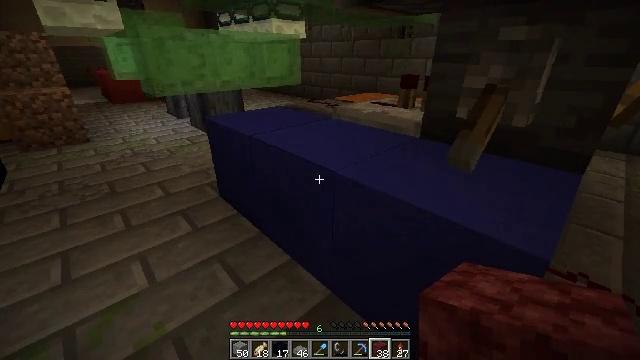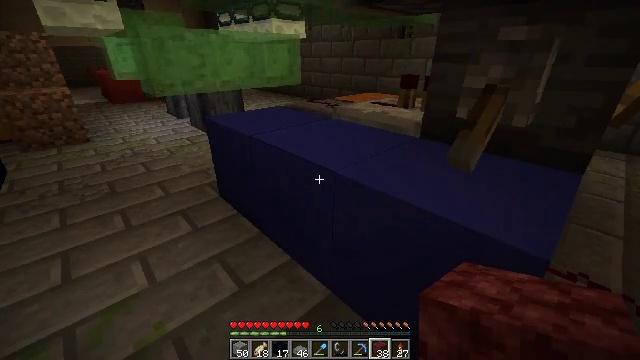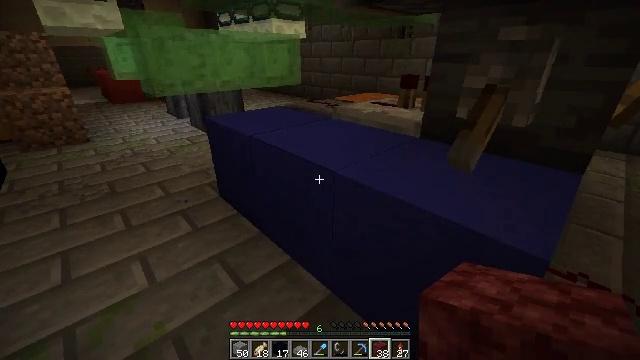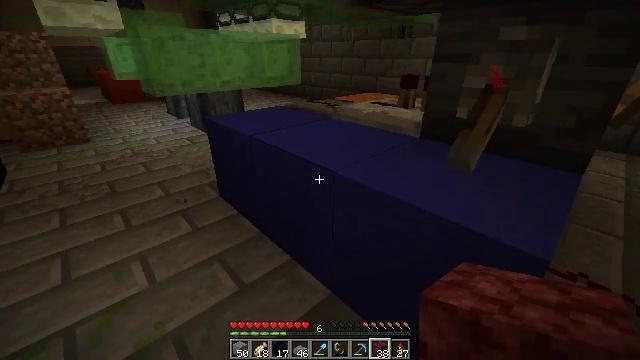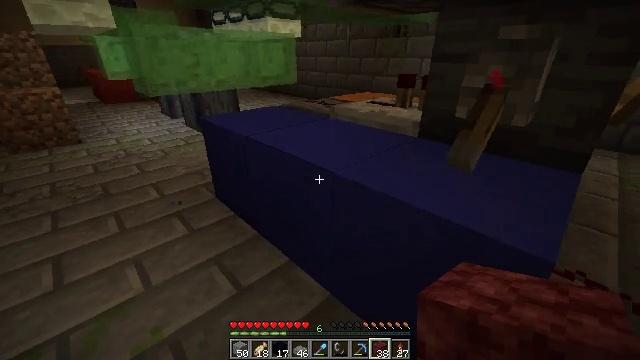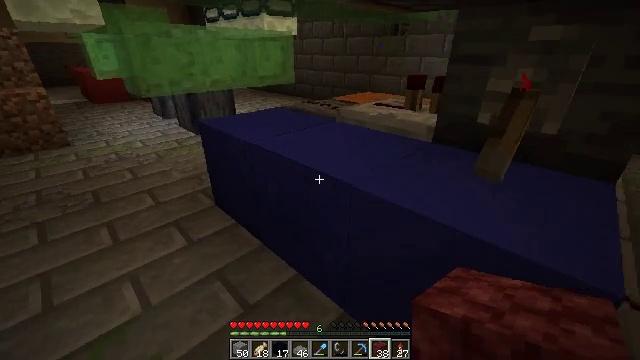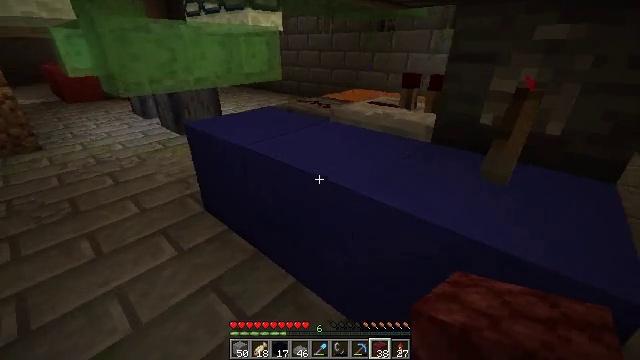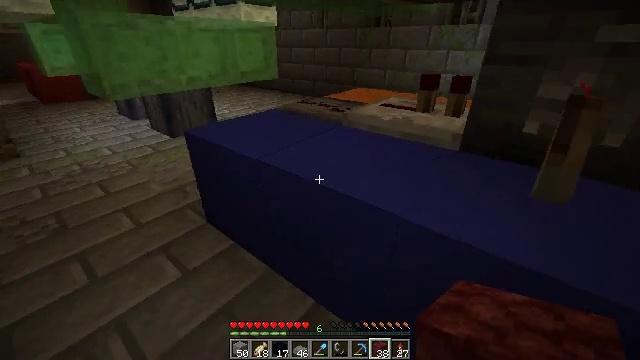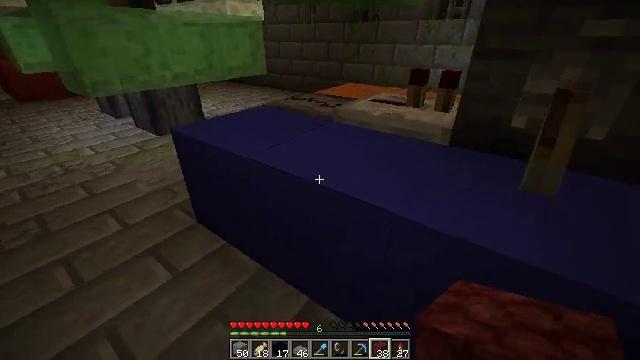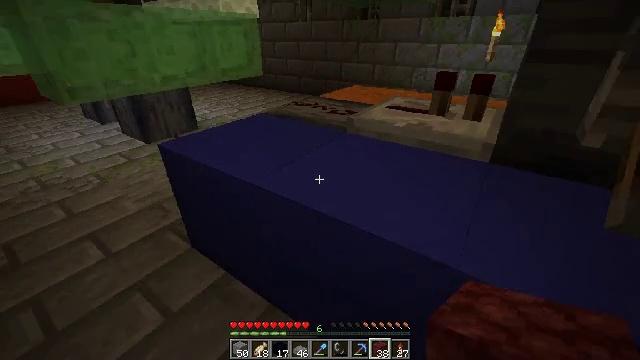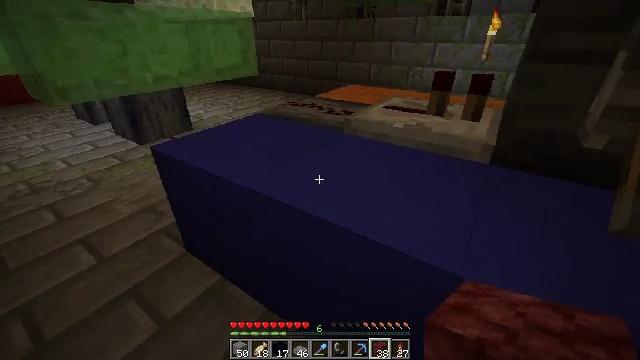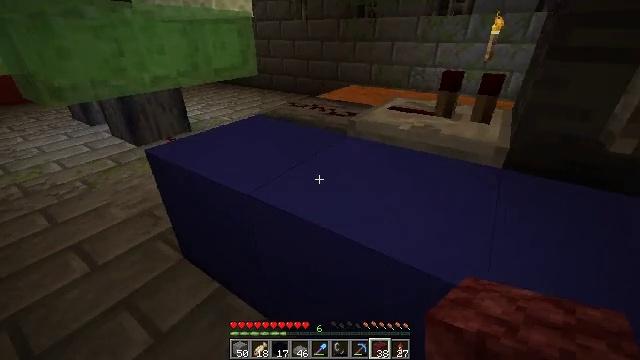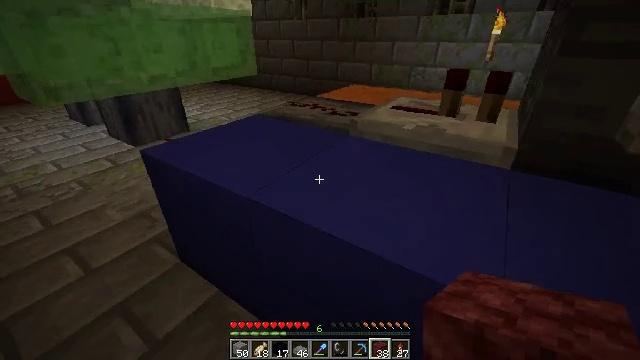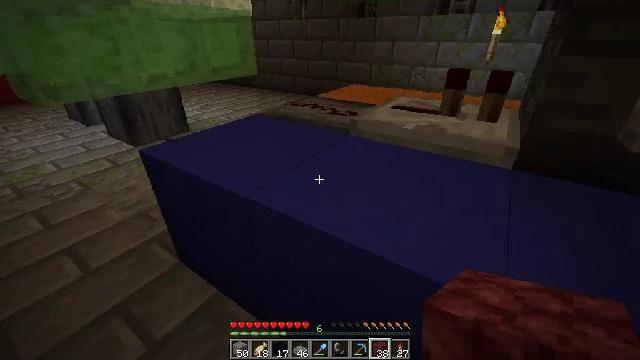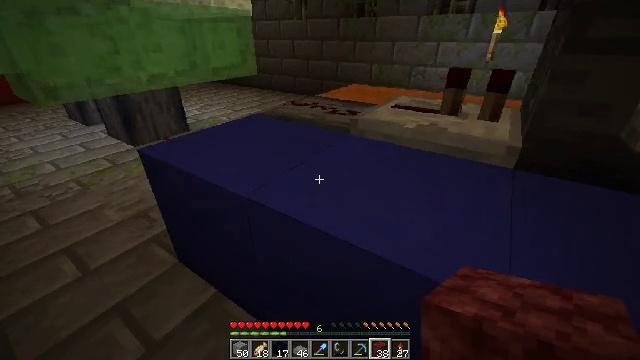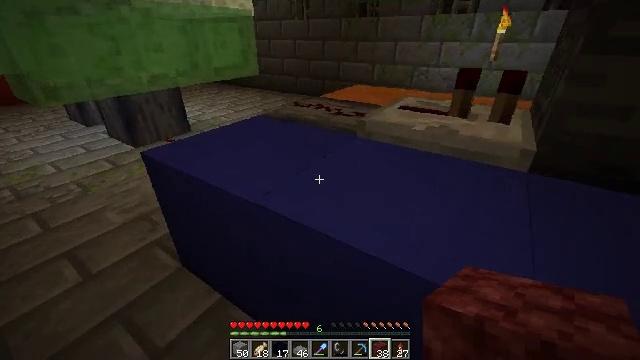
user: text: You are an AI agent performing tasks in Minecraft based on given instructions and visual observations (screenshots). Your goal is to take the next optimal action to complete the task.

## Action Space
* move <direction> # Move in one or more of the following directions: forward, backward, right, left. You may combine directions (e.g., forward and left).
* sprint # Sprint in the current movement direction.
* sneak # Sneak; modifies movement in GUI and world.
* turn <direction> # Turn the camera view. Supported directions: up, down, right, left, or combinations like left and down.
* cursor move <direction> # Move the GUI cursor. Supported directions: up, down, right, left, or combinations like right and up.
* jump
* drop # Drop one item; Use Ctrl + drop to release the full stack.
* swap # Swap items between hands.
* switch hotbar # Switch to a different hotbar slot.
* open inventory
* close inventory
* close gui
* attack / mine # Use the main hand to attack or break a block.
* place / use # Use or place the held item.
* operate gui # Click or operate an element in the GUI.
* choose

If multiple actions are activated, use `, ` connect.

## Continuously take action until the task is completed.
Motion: motion action
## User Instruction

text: Mine the blue concrete block.
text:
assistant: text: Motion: no_op
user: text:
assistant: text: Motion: no_op
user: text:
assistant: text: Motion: no_op
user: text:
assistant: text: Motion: move forward and move left, turn right
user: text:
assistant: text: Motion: move forward and move left, turn right
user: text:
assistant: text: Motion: move forward and move left, turn right
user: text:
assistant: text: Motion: move forward and move left, turn right
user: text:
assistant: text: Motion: move forward, turn right
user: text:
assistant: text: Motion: move forward, turn right
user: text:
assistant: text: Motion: no_op
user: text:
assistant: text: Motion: no_op
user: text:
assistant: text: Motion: no_op
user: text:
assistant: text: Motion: no_op
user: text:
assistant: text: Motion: no_op
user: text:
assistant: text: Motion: move forward and move left
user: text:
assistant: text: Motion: move forward and move left
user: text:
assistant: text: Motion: move forward and move left
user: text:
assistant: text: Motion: move forward and move left
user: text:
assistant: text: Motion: move forward and move left
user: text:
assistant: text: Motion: move forward and move left, turn right
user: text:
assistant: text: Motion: move forward and move left, turn right
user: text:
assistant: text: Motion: move forward and move left, turn right
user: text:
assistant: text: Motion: move forward and move left, turn right and down
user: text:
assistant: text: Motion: move forward, turn right and down
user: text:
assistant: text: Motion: turn right and down
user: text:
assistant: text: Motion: turn right and down
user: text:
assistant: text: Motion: turn right
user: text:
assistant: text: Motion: turn up
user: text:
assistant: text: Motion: no_op
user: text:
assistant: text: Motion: no_op